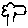
Label: tree